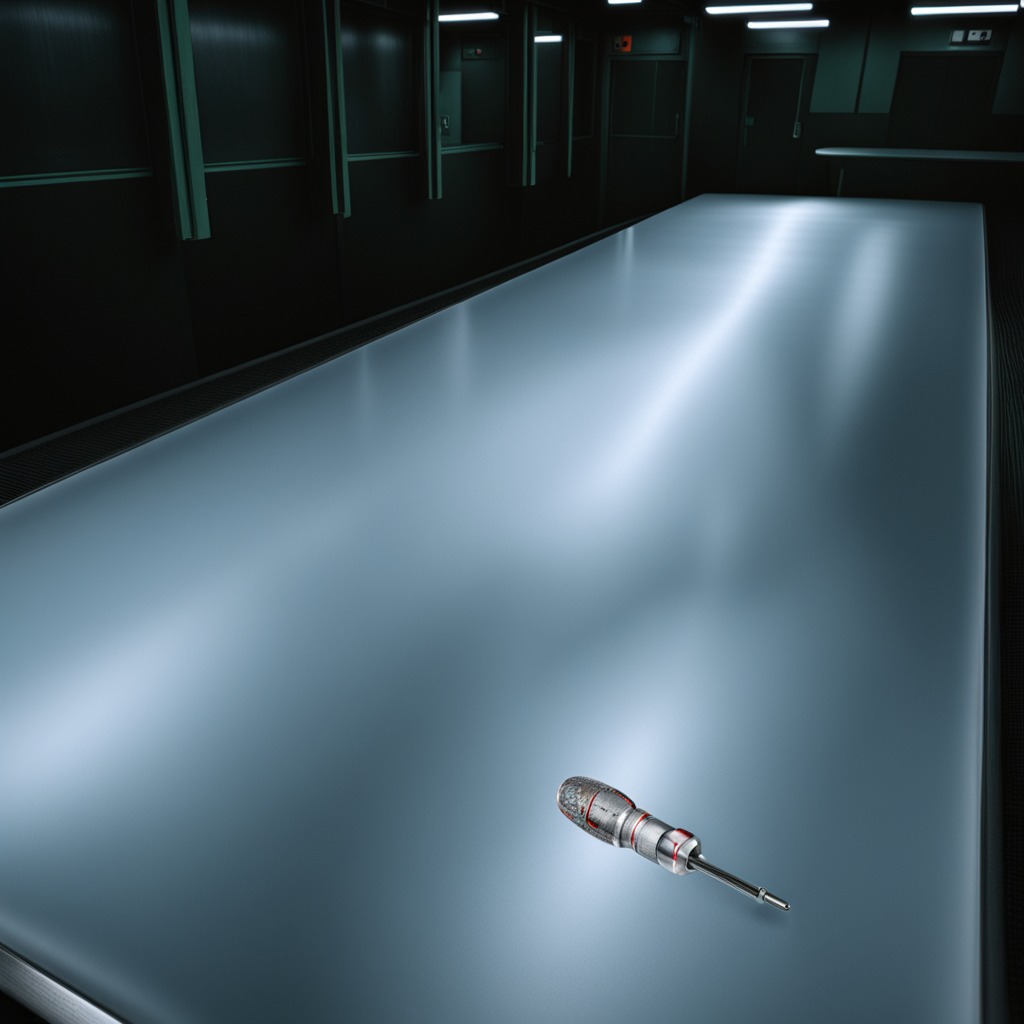
A screwdriver lying on a clean empty table in a railway signal maintenance room lit by harsh overhead fluorescents.